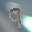
Label: 9